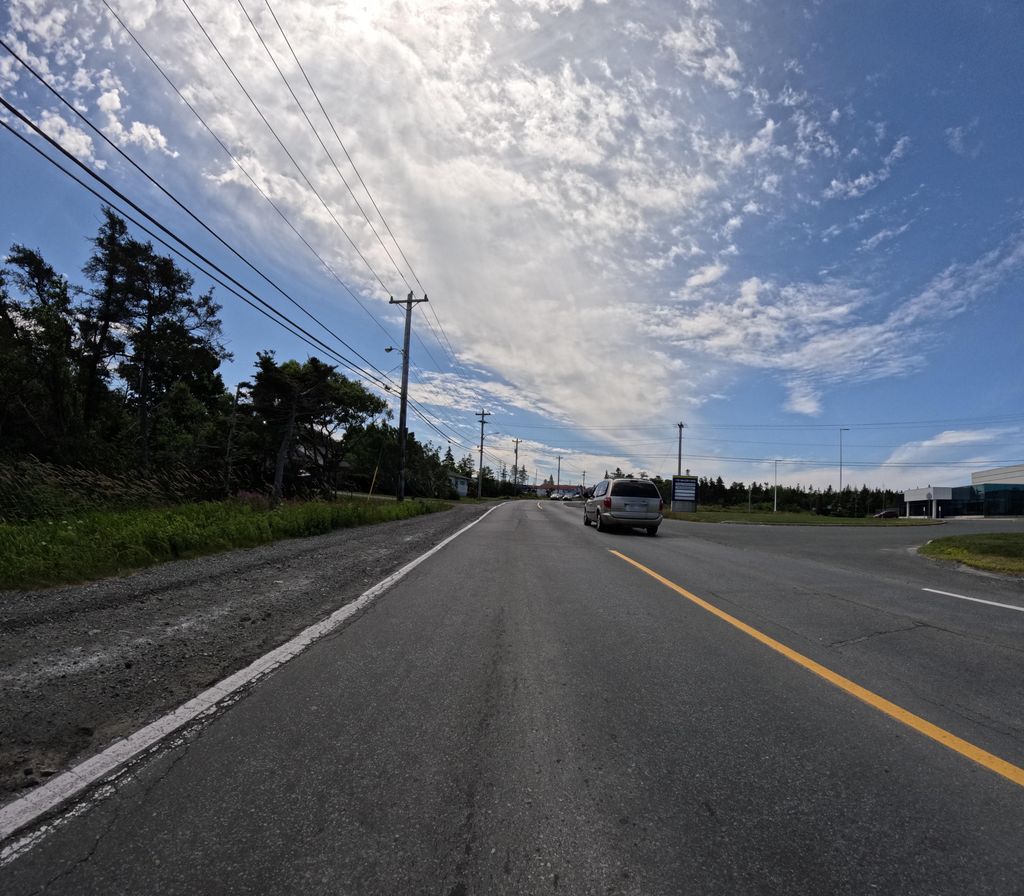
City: st_johns